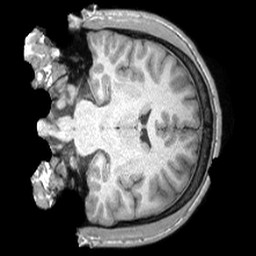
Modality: T1w
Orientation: coronal